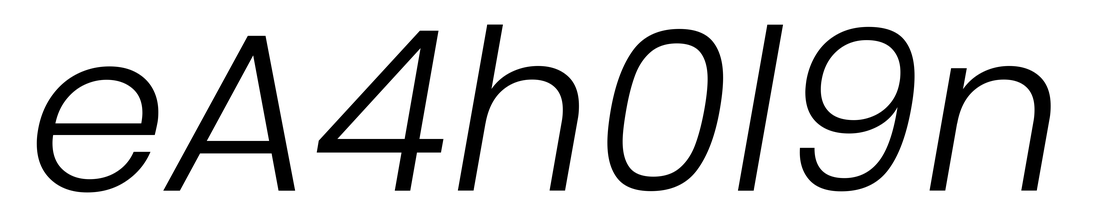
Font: Poppins-LightItalic